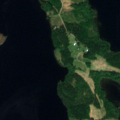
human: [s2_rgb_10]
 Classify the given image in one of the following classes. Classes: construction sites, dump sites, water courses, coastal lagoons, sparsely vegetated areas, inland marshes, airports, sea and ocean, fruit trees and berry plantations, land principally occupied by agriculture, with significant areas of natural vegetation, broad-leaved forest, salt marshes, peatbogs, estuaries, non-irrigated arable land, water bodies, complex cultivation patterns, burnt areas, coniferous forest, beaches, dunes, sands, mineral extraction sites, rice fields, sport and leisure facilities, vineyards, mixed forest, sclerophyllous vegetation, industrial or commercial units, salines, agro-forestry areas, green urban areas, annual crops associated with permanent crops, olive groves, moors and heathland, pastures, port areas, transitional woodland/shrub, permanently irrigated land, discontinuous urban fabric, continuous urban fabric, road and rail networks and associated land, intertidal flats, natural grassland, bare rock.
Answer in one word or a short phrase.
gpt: coniferous forest, mixed forest, water bodies